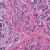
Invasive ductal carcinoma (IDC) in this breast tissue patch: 1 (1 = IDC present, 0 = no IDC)